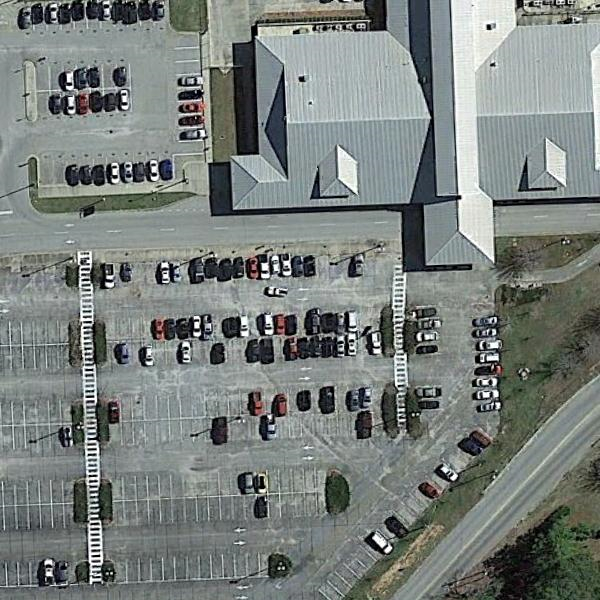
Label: Parking